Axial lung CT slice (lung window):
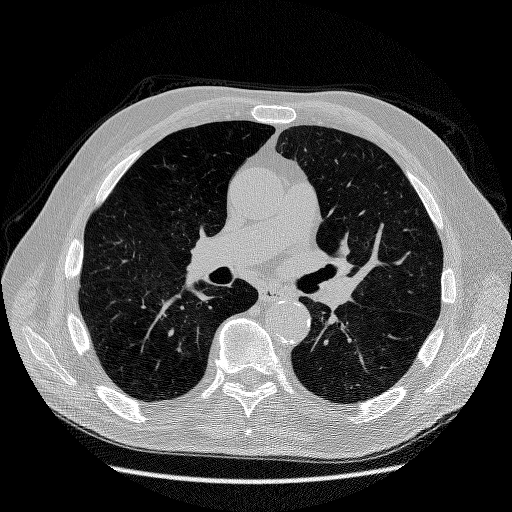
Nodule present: no